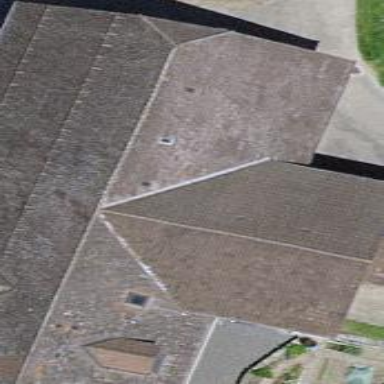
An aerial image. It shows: Farm building.